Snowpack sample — Loveland Pass, Silver Plume, Colorado, USA (12/14/25, 10:50 AM MST)
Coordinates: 39.664, -105.882
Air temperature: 36 °F
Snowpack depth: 67 cm
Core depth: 30 cm
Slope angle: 6°, slope face: 326°
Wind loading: low
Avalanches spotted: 0
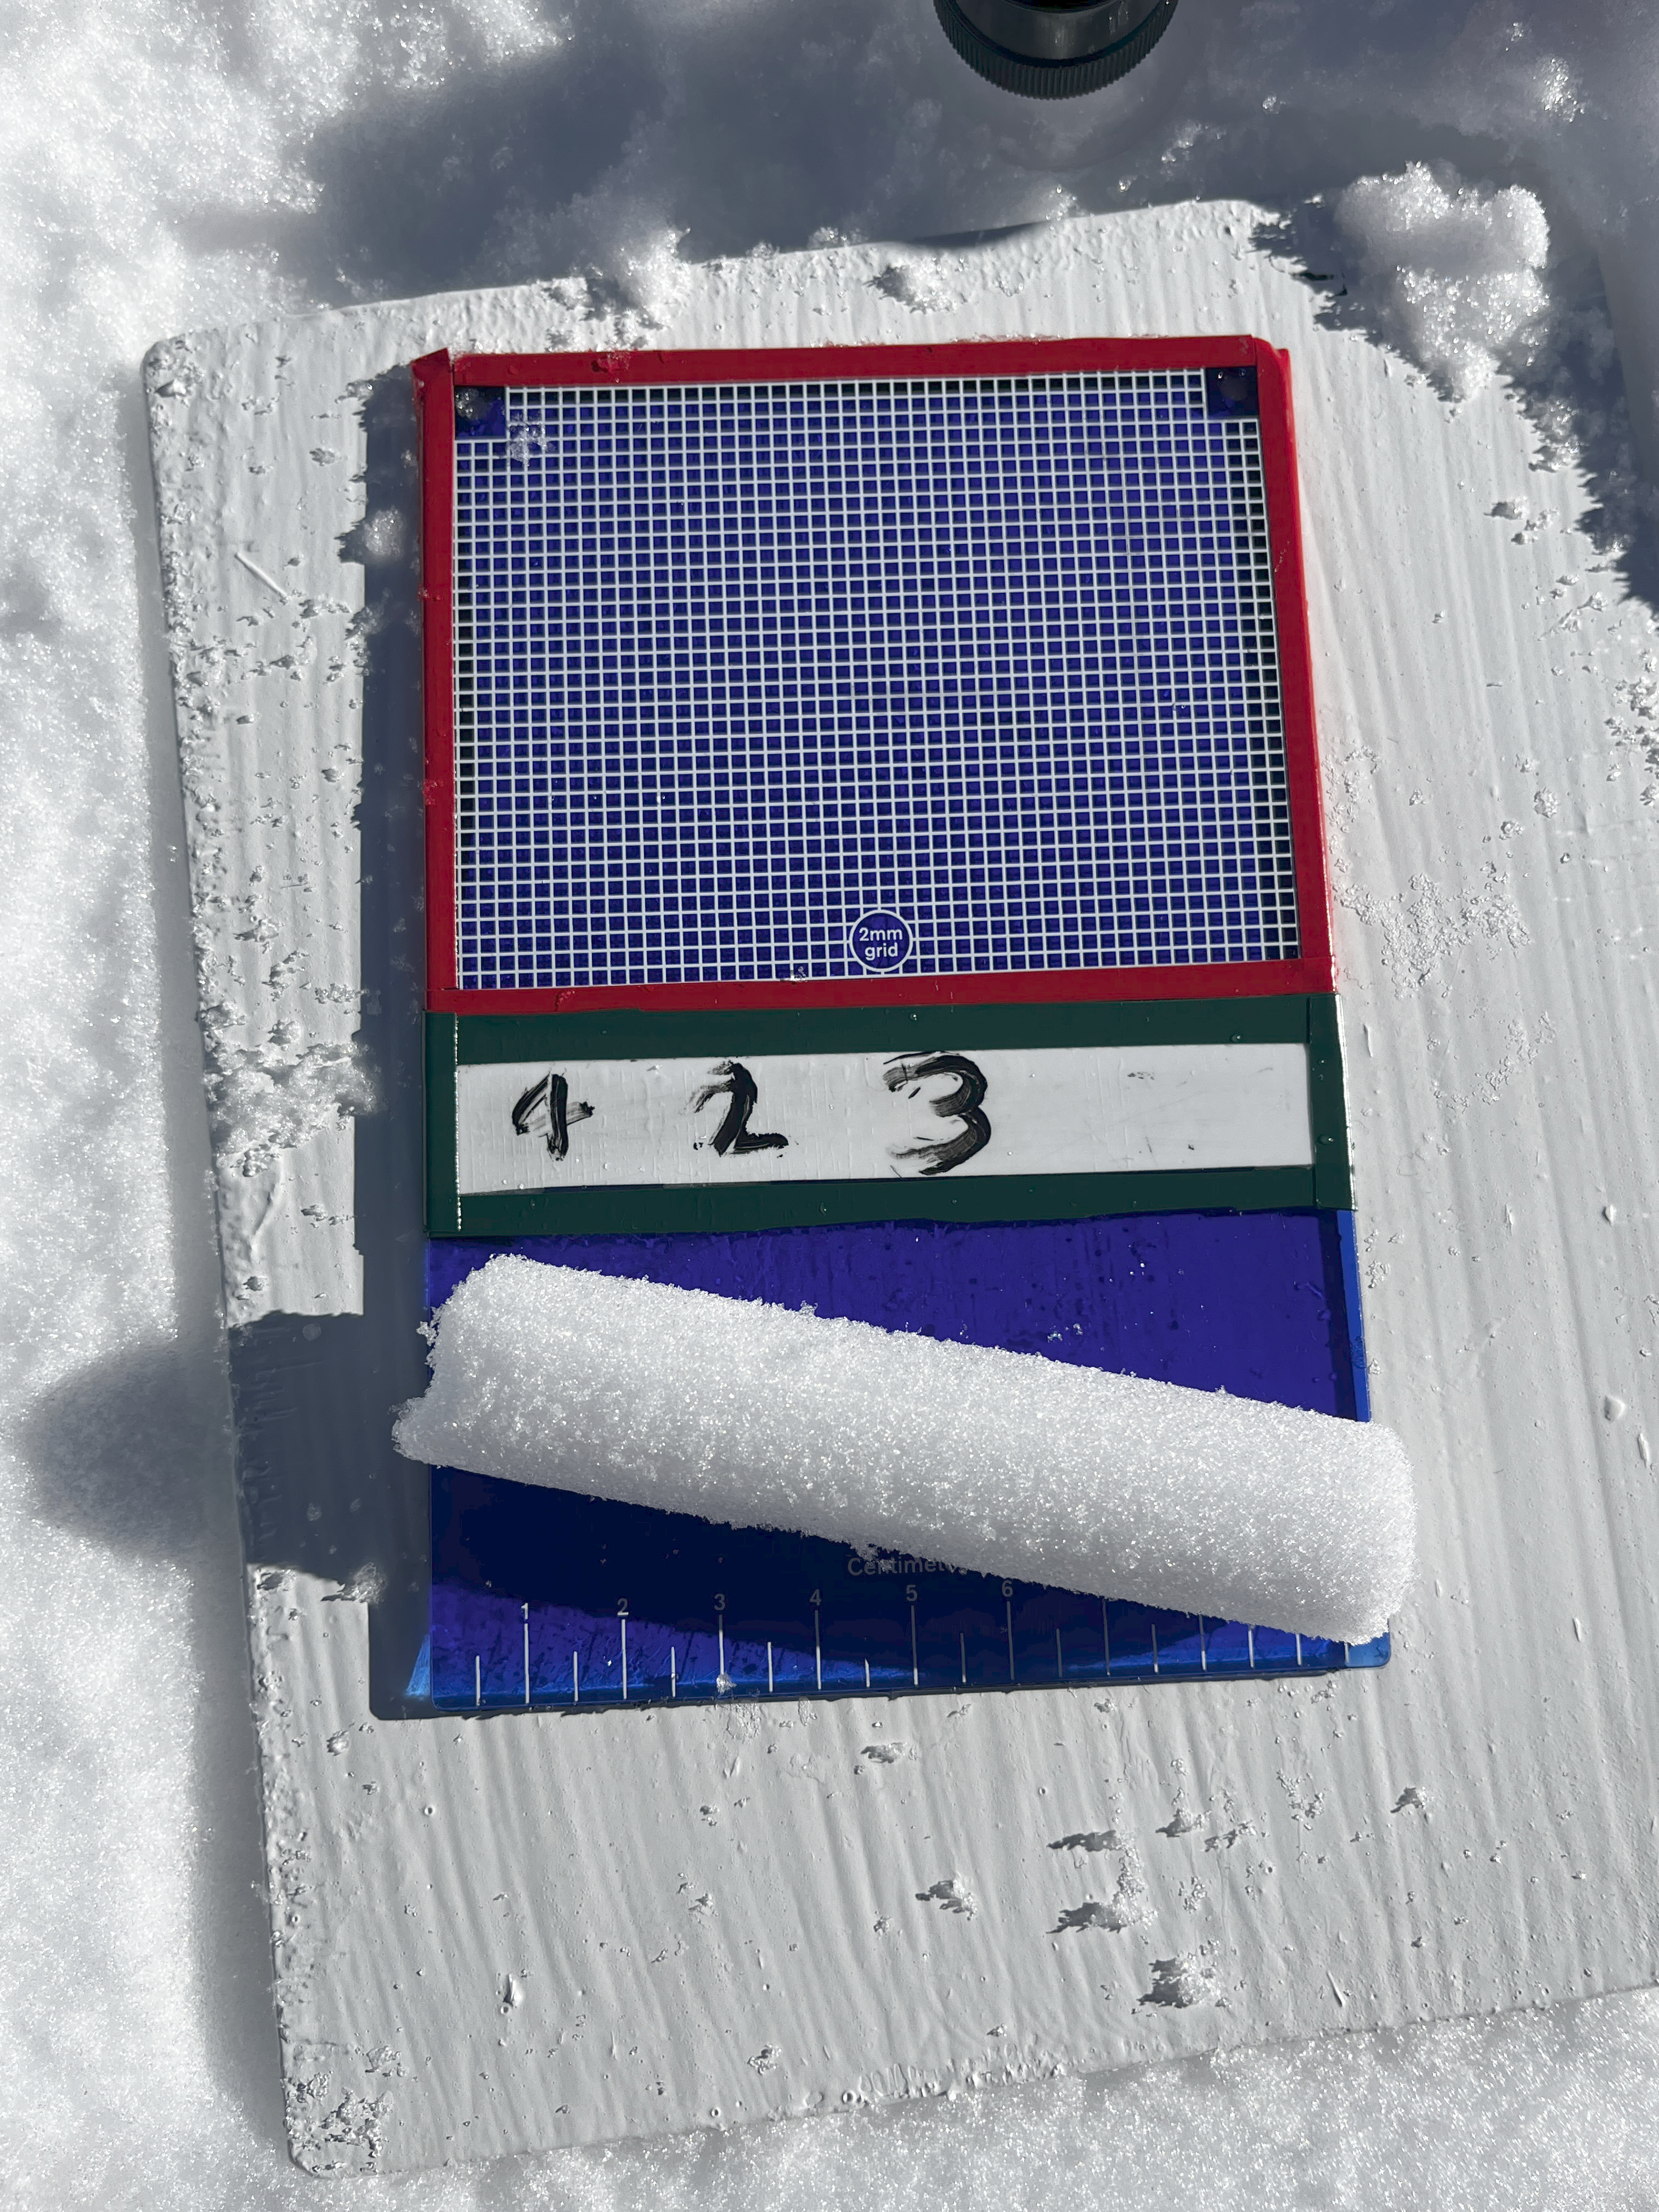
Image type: crystal_card
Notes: No avalanches spotted, very late start to the season with minimal snowpack